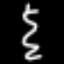
Label: squiggle